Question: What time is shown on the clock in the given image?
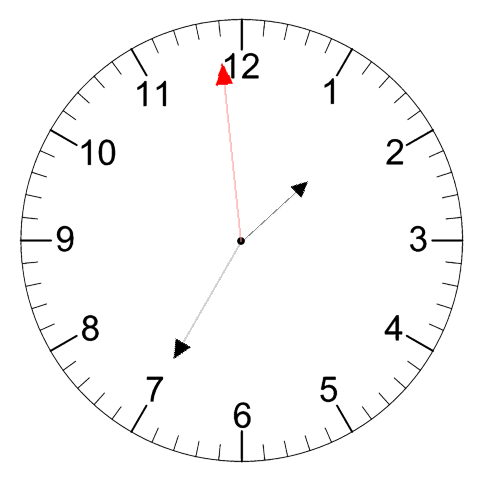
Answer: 01:34:59